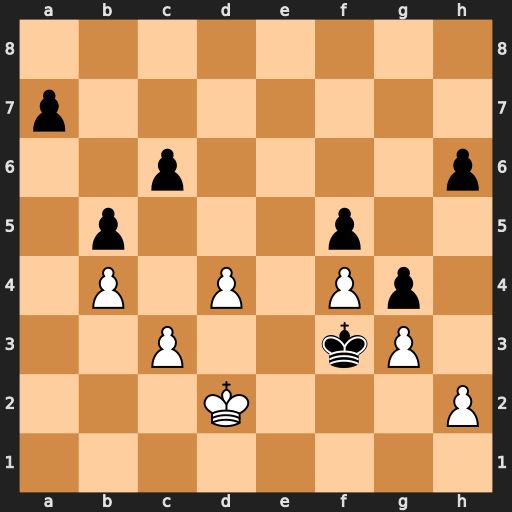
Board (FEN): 8/p7/2p4p/1p3p2/1P1P1Pp1/2P2kP1/3K3P/8
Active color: w
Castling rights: -
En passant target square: -
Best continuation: c4 bxc4 b5